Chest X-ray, PA view. Patient: 30 years old, sex F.
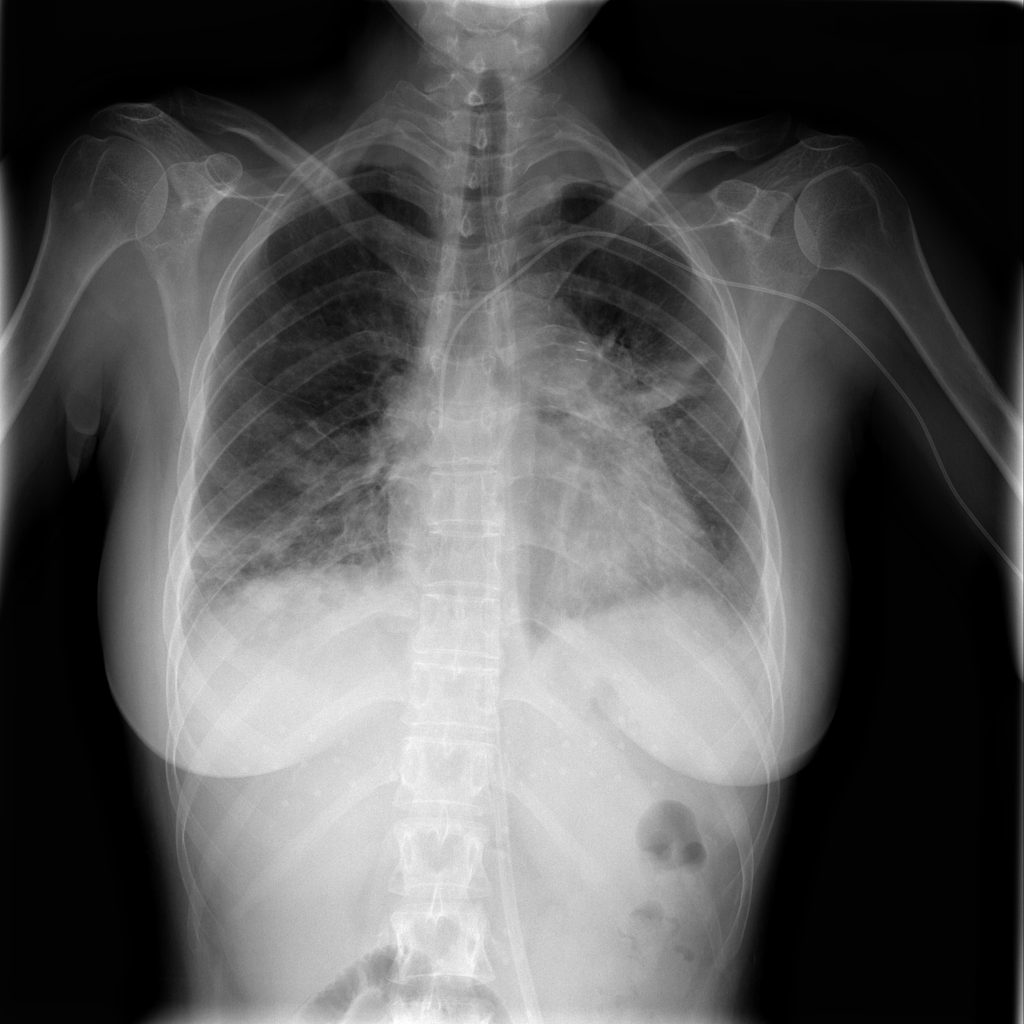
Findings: Pleural_Thickening